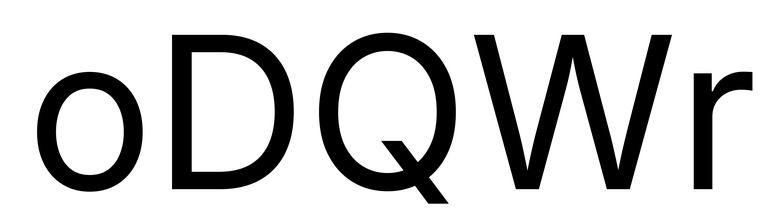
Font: Inter_Regular